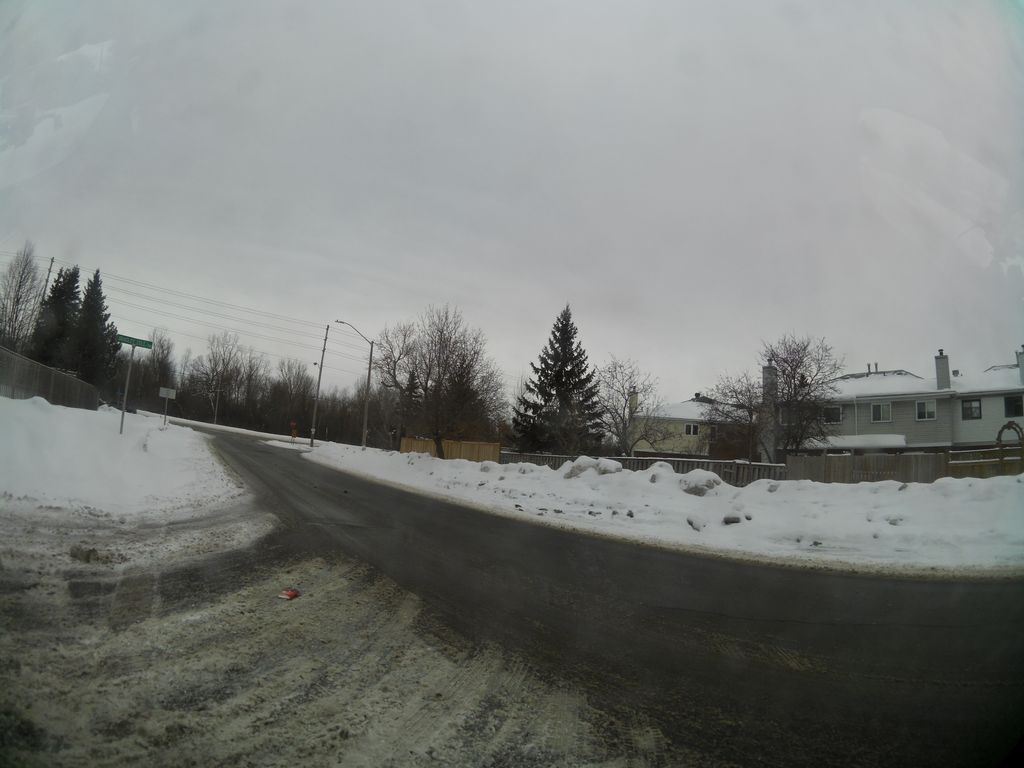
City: ottawa-gatineau